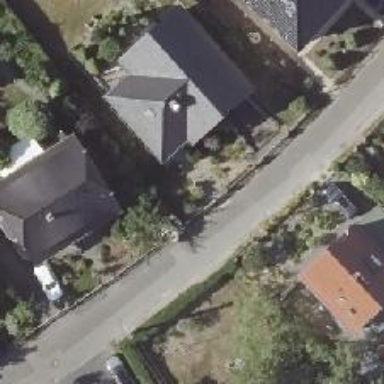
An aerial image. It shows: Smooth asphalt road in residential area.